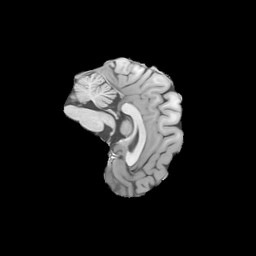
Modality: T1w
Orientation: sagittal